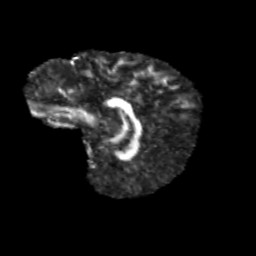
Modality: FA
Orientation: sagittal
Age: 11
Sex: male
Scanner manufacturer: siemens
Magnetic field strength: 3 T
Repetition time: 3.8 s
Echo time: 0.07 s